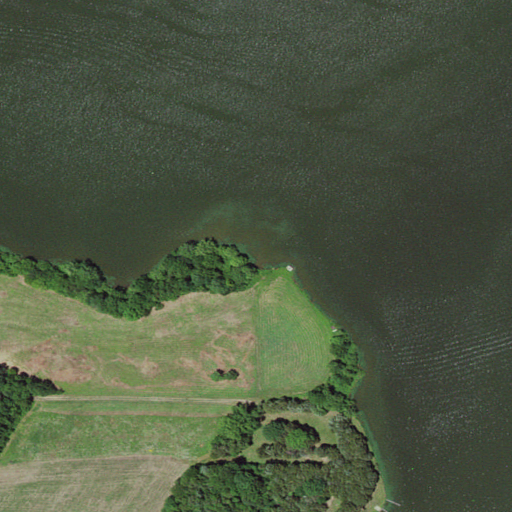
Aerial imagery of cape in Virginia named Caves Point containing open water, pasture, evergreen forest, cultivated crops, shrub, and mixed forest